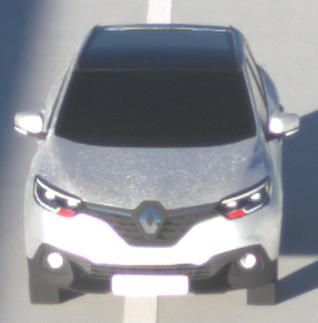
Make: Renault
Model: Kadjar ENERGY TCe 130
Detailed model: Kadjar
Model produced from: 2015/05
Model produced until: 2018/08
Doors: 5
Color: white
Road condition: dry road
Daytime: sunrise or sunset
Contrast: high contrast